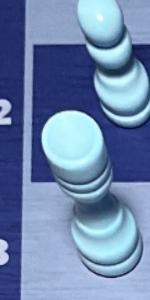
Label: Rook_White